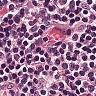
Metastatic tissue present: no